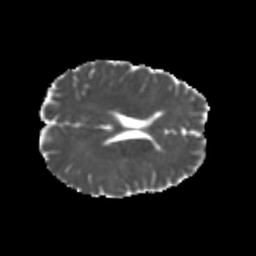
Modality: MD
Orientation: axial
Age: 25
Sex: male
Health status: healthy
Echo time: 0.074 s